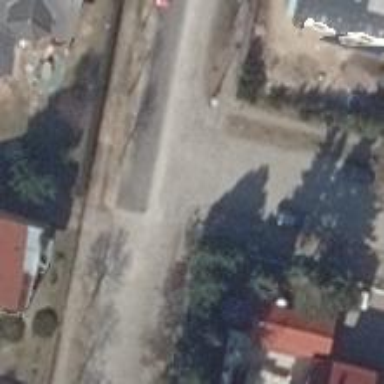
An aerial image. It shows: Residential road with sidewalks on both sides.